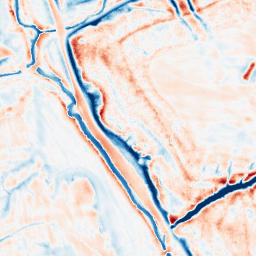
Category: edge_preserving
Decomposition family: bilateral
Decomposition parameters: d: 21
sigma_color: 150
sigma_space: 50
Upsampling method: quartic
Upsampling parameters: scale: 2
Upsampling scale: 2